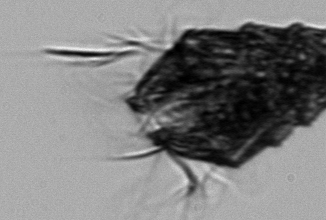
Label: Laboea_strobila